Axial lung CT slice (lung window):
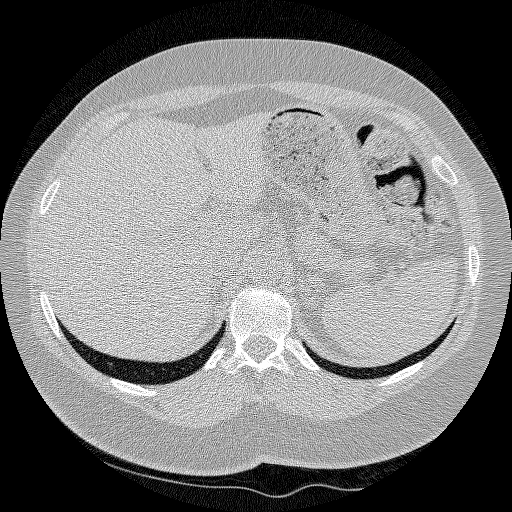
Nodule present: no